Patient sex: M
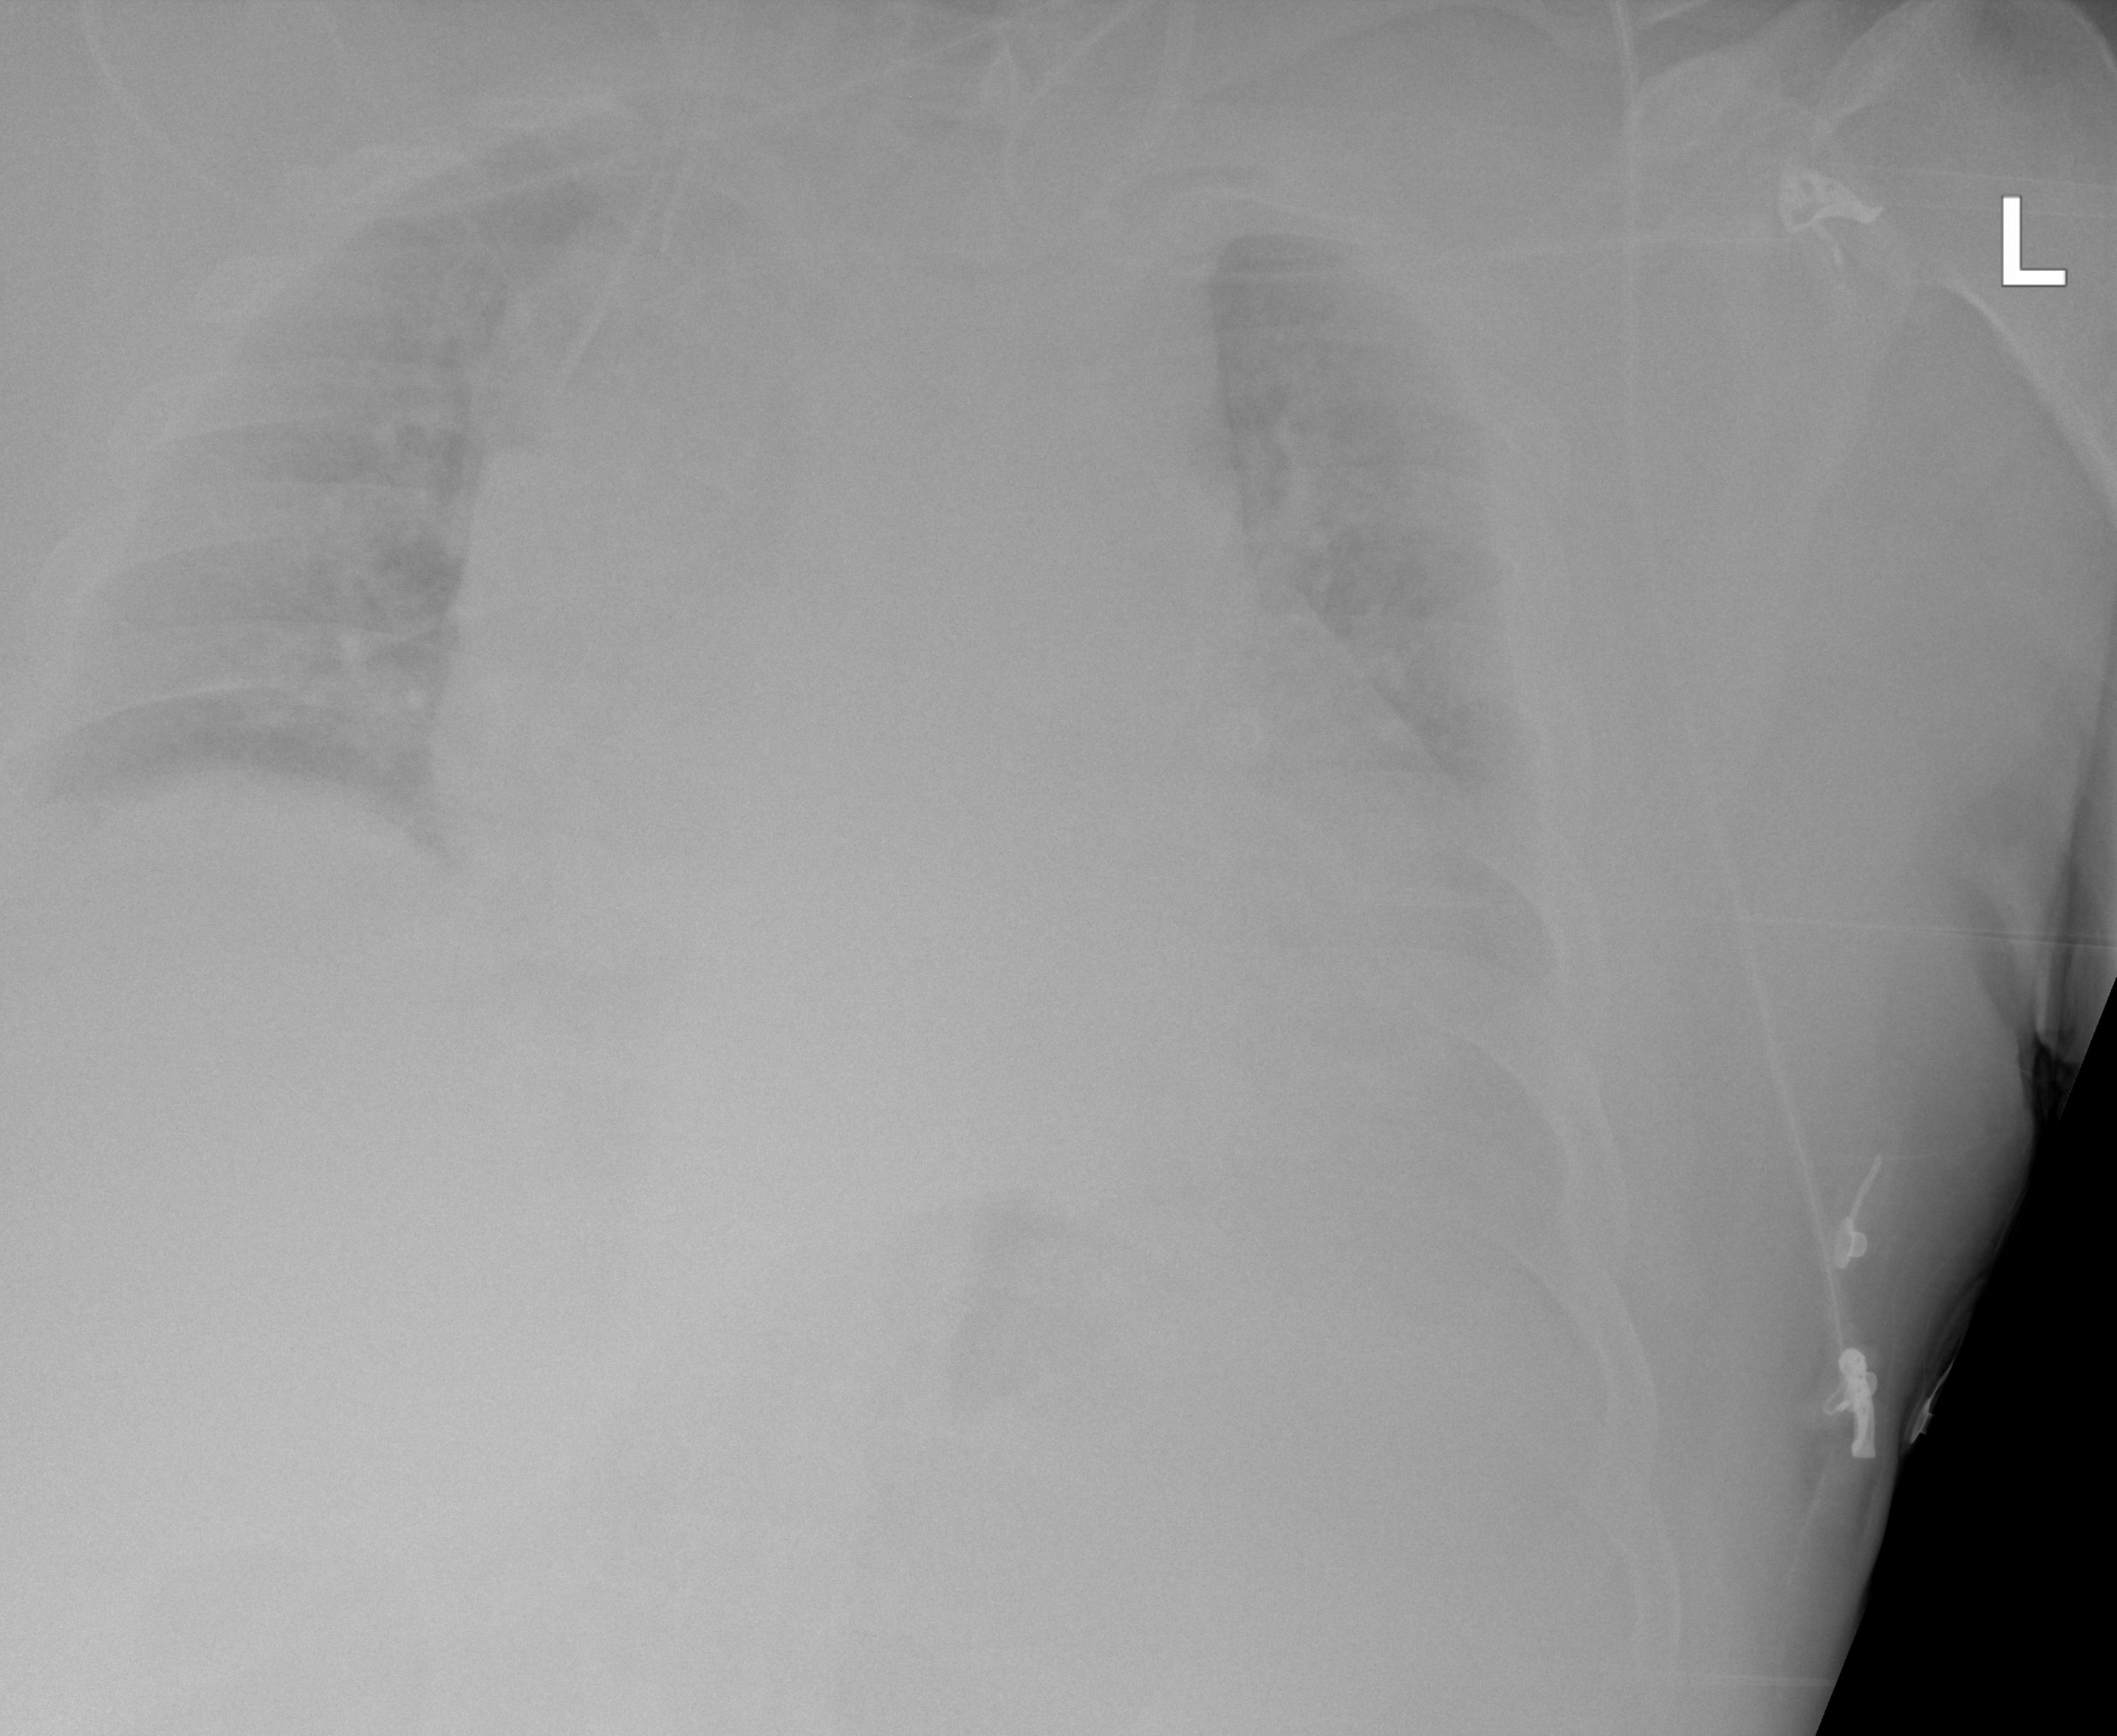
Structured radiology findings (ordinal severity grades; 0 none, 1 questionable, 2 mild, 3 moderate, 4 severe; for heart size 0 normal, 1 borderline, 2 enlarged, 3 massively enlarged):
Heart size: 3
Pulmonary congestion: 2
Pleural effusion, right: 0
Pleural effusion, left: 0
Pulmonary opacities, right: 0
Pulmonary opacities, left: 0
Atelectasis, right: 0
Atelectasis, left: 0